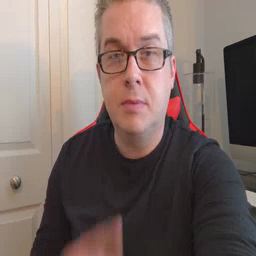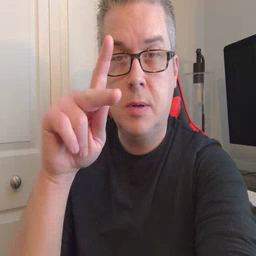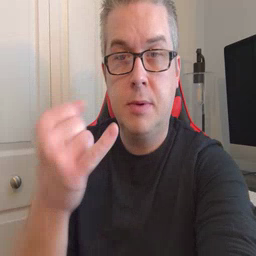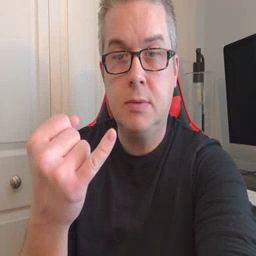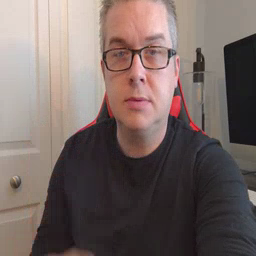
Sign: pajamas